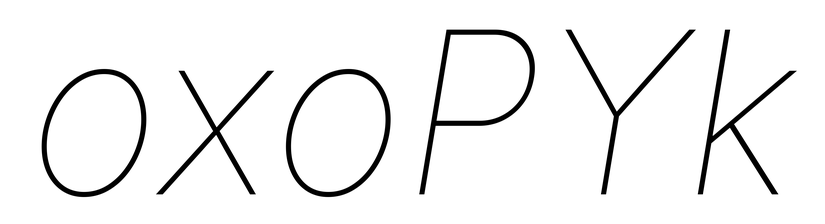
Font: Inter-Italic_Thin_Italic